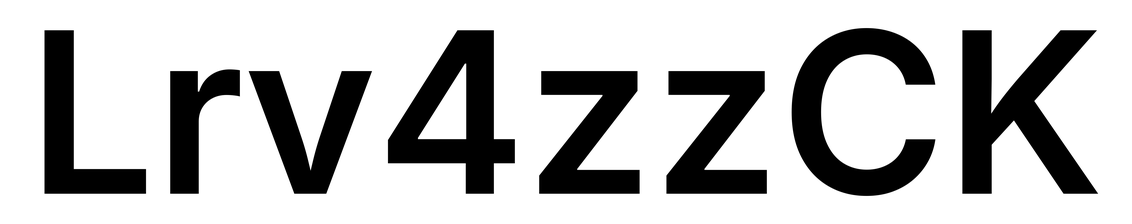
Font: Inter_SemiBold